Interaction volume radius: 5 \u00c5
Interaction volume height: 10 \u00c5
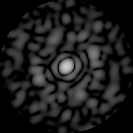
Disorder parameter: 0.7566